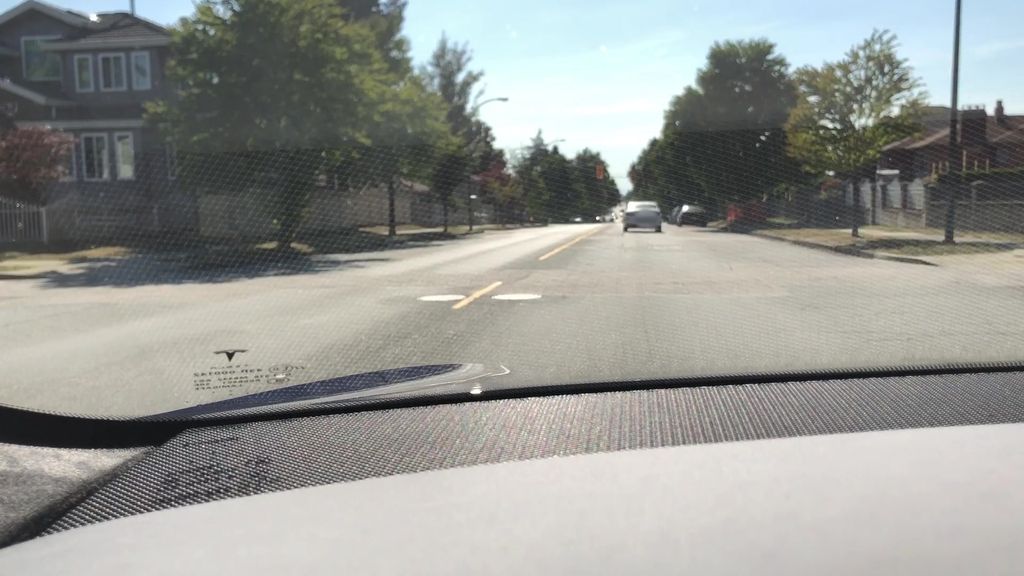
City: vancouver